Question: I'm using grid that looks like that:
'''
Html.Telerik().Grid(Model).Name("preciousGrid").
... bla bla bla..
.ClientEvents(events => events.OnDataBinding("onDataBinding"))
.Columns(columns =>
{
columns.Bound(o => o.Date);
columns.Bound(o => o.Name);
'''
Yes, I'm totally ignoring '.DataBinding' stuff to use custom ajax call. Why? I need to send to the server more data, rather than a simple id. And the only way to gather that data is by traversing DOM elements. So, none of the methods suggested by Telerik wouldn't work in my case.
Everything works - in onDataBinding, after the necessary data gathered and sent to the server, server returns results, grid displays that data.
But still there is a problem. Paging doesn't work. And the footer shows something like that:

Any ideas?
UPD: Oh... maybe I should send to the server paging info and return results based on that? How to do that? Can you show me a sample?
UPD2: GridCommand command doesn't send Paging info to the server by default(if I omit it in $.ajax and still put a GridCommand parameter in the action method it would send something to the controller, but PageSize is always equals 10 (default value), and Page is always 1. So I guess I have to hardcodedly include these values in $.ajax. But I don't know how can I get PageSize and Page values on the client?
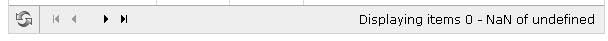
Answer: Ok... apparently you can do truly custom ajax binding
You have to define databinding although it's not gonna be used by the grid, but you need it in order to be able to make the grid Pageable.
'''
.DataBinding(binding => binding.Ajax().Select("GetList","Home")) // Although I guess you can put whatever here
.ClientEvents(events => events.OnDataBinding("Grid_onDataBinding"))
'''
Next, in the 'Grid_onDataBinding' javascript function you have to do something like that
'''
var grid = $('#ConflictsGrid').data('tGrid');
$.ajax({
url: "GetList",
contentType: 'application/json; charset=utf-8',
type: "GET",
data: {
page: JSON.stringify({currentPage: grid.currentPage, pageSize: grid.pageSize }),
// any other data you want to send to the server
},
success: function (data) {
grid.dataBind(data); // Here, the data that server returns will be actually bound to the grid
},
'''